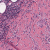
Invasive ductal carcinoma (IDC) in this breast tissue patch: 1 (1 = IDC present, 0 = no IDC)